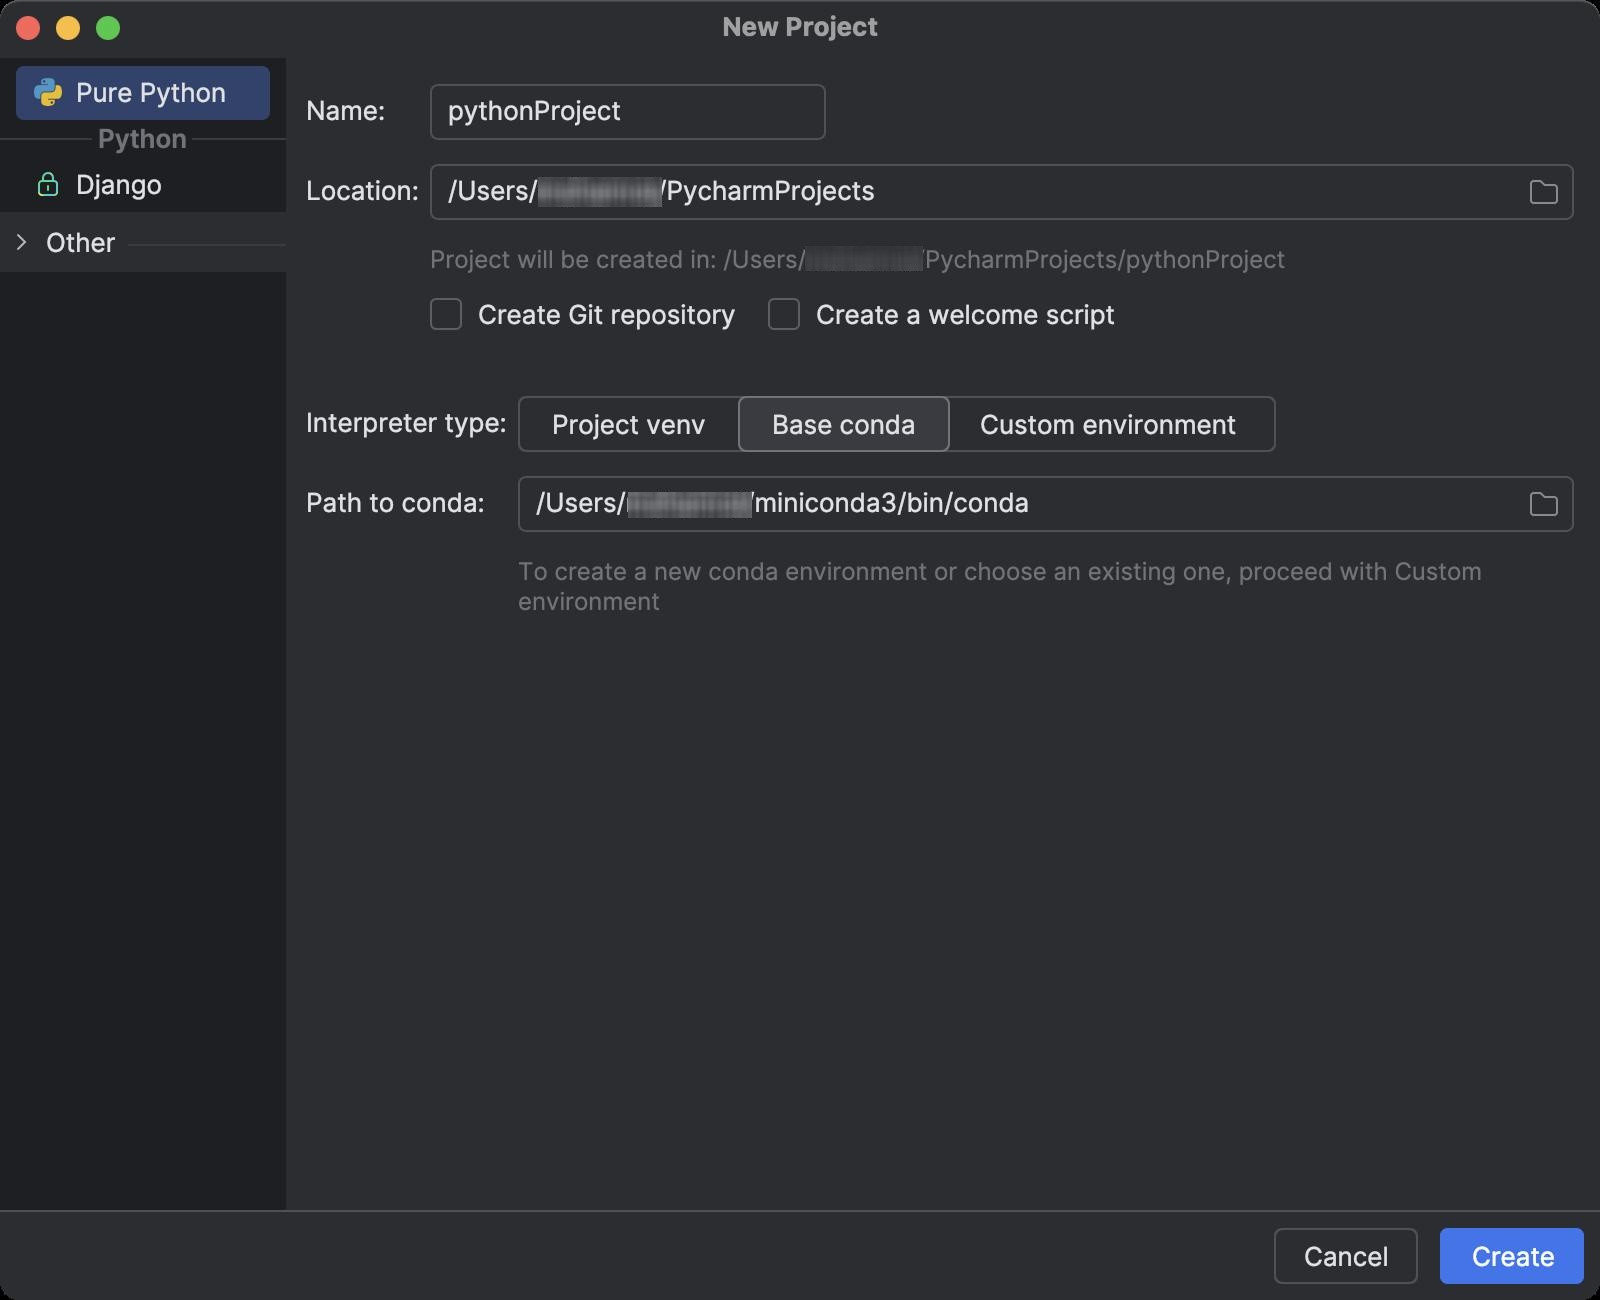
Accessibility tree:
{"name": "New_Project", "role": "AXWindow", "description": null, "role_description": "standard window", "value": null, "position": "464.00;158.00", "size": "800;650", "children": [{"name": null, "role": "AXImage", "description": "", "role_description": "image", "value": null, "position": "-464.00;-158.00", "size": "28;84", "children": []}, {"name": null, "role": "AXStaticText", "description": "PyCharm", "role_description": "text", "value": "PyCharm", "position": "-464.00;-158.00", "size": "144;17", "children": []}, {"name": null, "role": "AXLink", "description": "", "role_description": "link", "value": null, "position": "-464.00;-158.00", "size": "16;17", "children": []}, {"name": null, "role": "AXStaticText", "description": "2024.2", "role_description": "text", "value": "2024.2", "position": "-464.00;-158.00", "size": "160;14", "children": []}, {"name": null, "role": "AXOutline", "description": "Welcome screen categories", "role_description": "outline", "value": 0, "position": "-464.00;-158.00", "size": "224;478", "children": [{"name": null, "role": "AXRow", "description": "Projects", "role_description": "row", "value": 0, "position": "-464.00;-158.00", "size": "50;33", "children": [{"name": null, "role": "JavaAxIgnore", "description": null, "role_description": "JavaAxIgnore", "value": 0, "position": "-464.00;-158.00", "size": "189;33", "children": [{"name": null, "role": "AXStaticText", "description": "Projects", "role_description": "text", "value": "Projects", "position": "-464.00;-158.00", "size": "50;17", "children": []}]}]}, {"name": null, "role": "AXRow", "description": "Customize", "role_description": "row", "value": 0, "position": "-464.00;-158.00", "size": "65;33", "children": [{"name": null, "role": "JavaAxIgnore", "description": null, "role_description": "JavaAxIgnore", "value": 0, "position": "-464.00;-158.00", "size": "189;33", "children": [{"name": null, "role": "AXStaticText", "description": "Customize", "role_description": "text", "value": "Customize", "position": "-464.00;-158.00", "size": "65;17", "children": []}]}]}, {"name": null, "role": "AXRow", "description": "Plugins", "role_description": "row", "value": 0, "position": "-464.00;-158.00", "size": "64;33", "children": [{"name": null, "role": "JavaAxIgnore", "description": null, "role_description": "JavaAxIgnore", "value": 0, "position": "-464.00;-158.00", "size": "189;33", "children": [{"name": null, "role": "AXStaticText", "description": "Plugins", "role_description": "text", "value": "Plugins", "position": "-464.00;-158.00", "size": "44;17", "children": []}, {"name": null, "role": "AXStaticText", "description": null, "role_description": "text", "value": null, "position": "-464.00;-158.00", "size": "0;0", "children": []}]}]}, {"name": null, "role": "AXRow", "description": "Learn", "role_description": "row", "value": 0, "position": "-464.00;-158.00", "size": "35;33", "children": [{"name": null, "role": "JavaAxIgnore", "description": null, "role_description": "JavaAxIgnore", "value": 0, "position": "-464.00;-158.00", "size": "189;33", "children": [{"name": null, "role": "AXStaticText", "description": "Learn", "role_description": "text", "value": "Learn", "position": "-464.00;-158.00", "size": "35;17", "children": []}]}]}]}, {"name": null, "role": "AXGroup", "description": "Action Toolbar", "role_description": "group", "value": 0, "position": "-464.00;-158.00", "size": "30;28", "children": [{"name": null, "role": "AXButton", "description": "Options Menu", "role_description": "button", "value": null, "position": "-464.00;-158.00", "size": "30;28", "children": []}]}, {"name": null, "role": "AXStaticText", "description": "Welcome to PyCharm", "role_description": "text", "value": "Welcome to PyCharm", "position": "-464.00;-158.00", "size": "565;50", "children": []}, {"name": null, "role": "AXStaticText", "description": "Create a new project to start from scratch.", "role_description": "text", "value": "Create a new project to start from scratch.", "position": "-464.00;-158.00", "size": "565;17", "children": []}, {"name": null, "role": "AXStaticText", "description": "Open existing project from disk or version control.", "role_description": "text", "value": "Open existing project from disk or version control.", "position": "-464.00;-158.00", "size": "565;17", "children": []}, {"name": null, "role": "AXGroup", "description": "Action Toolbar", "role_description": "group", "value": 0, "position": "-464.00;-158.00", "size": "360;140", "children": [{"name": null, "role": "AXButton", "description": "New Project", "role_description": "button", "value": null, "position": "-464.00;-158.00", "size": "60;60", "children": []}, {"name": null, "role": "AXStaticText", "description": "New Project", "role_description": "text", "value": "New Project", "position": "-464.00;-158.00", "size": "75;17", "children": []}, {"name": null, "role": "AXButton", "description": "Open", "role_description": "button", "value": null, "position": "-464.00;-158.00", "size": "60;60", "children": []}, {"name": null, "role": "AXStaticText", "description": "Open", "role_description": "text", "value": "Open", "position": "-464.00;-158.00", "size": "33;17", "children": []}, {"name": null, "role": "AXButton", "description": "Get from VCS", "role_description": "button", "value": null, "position": "-464.00;-158.00", "size": "60;60", "children": []}, {"name": null, "role": "AXStaticText", "description": "Get from VCS", "role_description": "text", "value": "Get from VCS", "position": "-464.00;-158.00", "size": "84;17", "children": []}]}, {"name": null, "role": "AXGroup", "description": "", "role_description": "group", "value": 0, "position": "-464.00;-158.00", "size": "0;0", "children": []}, {"name": null, "role": "AXImage", "description": null, "role_description": "image", "value": null, "position": "-464.00;-158.00", "size": "166;94", "children": []}, {"name": null, "role": "AXStaticText", "description": "Take a quick onboarding tour", "role_description": "text", "value": "Take a quick onboarding tour", "position": "-464.00;-158.00", "size": "212;19", "children": []}, {"name": null, "role": "AXButton", "description": null, "role_description": "button", "value": null, "position": "-464.00;-158.00", "size": "16;16", "children": []}, {"name": null, "role": "AXStaticText", "description": "New to PyCharm? Get the most out of your IDE. Become acquainted with its tools and basic workflows.", "role_description": "text", "value": "New to PyCharm? Get the most out of your IDE. Become acquainted with its tools and basic workflows.", "position": "-464.00;-158.00", "size": "322;30", "children": []}, {"name": null, "role": "AXButton", "description": "Start Tour", "role_description": "button", "value": null, "position": "-464.00;-158.00", "size": "96;34", "children": []}, {"name": null, "role": "AXScrollArea", "description": null, "role_description": "scroll area", "value": 0, "position": "0.00;29.00", "size": "143;576", "children": [{"name": null, "role": "AXList", "description": "list", "role_description": "list", "value": 0, "position": "0.00;29.00", "size": "143;576", "children": [{"name": null, "role": "AXRow", "description": "Pure Python", "role_description": "row", "value": 0, "position": "0.00;33.00", "size": "143;27", "children": [{"name": null, "role": "JavaAxIgnore", "description": "Pure Python", "role_description": "JavaAxIgnore", "value": 0, "position": "0.00;33.00", "size": "143;27", "children": [{"name": null, "role": "AXStaticText", "description": "Pure Python", "role_description": "text", "value": "Pure Python", "position": "-464.00;-158.00", "size": "111;27", "children": []}]}]}, {"name": null, "role": "AXRow", "description": "Django", "role_description": "row", "value": 0, "position": "0.00;60.00", "size": "143;46", "children": [{"name": null, "role": "JavaAxIgnore", "description": "Django", "role_description": "JavaAxIgnore", "value": 0, "position": "0.00;60.00", "size": "143;46", "children": [{"name": null, "role": "AXStaticText", "description": "Python", "role_description": "text", "value": "Python", "position": "-464.00;-158.00", "size": "143;19", "children": []}, {"name": null, "role": "AXStaticText", "description": "Django", "role_description": "text", "value": "Django", "position": "-464.00;-158.00", "size": "111;27", "children": []}]}]}, {"name": null, "role": "AXRow", "description": null, "role_description": "row", "value": 0, "position": "0.00;106.00", "size": "143;30", "children": [{"name": null, "role": "JavaAxIgnore", "description": null, "role_description": "JavaAxIgnore", "value": 0, "position": "0.00;106.00", "size": "143;30", "children": [{"name": null, "role": "AXStaticText", "description": "Other", "role_description": "text", "value": "Other", "position": "-464.00;-158.00", "size": "0;0", "children": []}]}]}]}, {"name": null, "role": "AXScrollBar", "description": null, "role_description": "scroll bar", "value": 0, "position": "-464.00;-158.00", "size": "0;0", "children": []}, {"name": null, "role": "AXScrollBar", "description": null, "role_description": "scroll bar", "value": 0, "position": "-464.00;-158.00", "size": "0;0", "children": []}]}, {"name": null, "role": "AXButton", "description": "Cancel", "role_description": "button", "value": null, "position": "634.00;611.00", "size": "78;34", "children": []}, {"name": null, "role": "AXButton", "description": "Create", "role_description": "button", "value": null, "position": "717.00;611.00", "size": "78;34", "children": []}, {"name": null, "role": "AXScrollArea", "description": null, "role_description": "scroll area", "value": 0, "position": "153.00;36.00", "size": "637;562", "children": [{"name": null, "role": "AXStaticText", "description": "Name:", "role_description": "text", "value": "Name:", "position": "153.00;47.00", "size": "40;17", "children": []}, {"name": null, "role": "AXTextField", "description": "Name:", "role_description": "text field", "value": "pythonProject", "position": "212.00;39.00", "size": "204;34", "children": []}, {"name": null, "role": "AXStaticText", "description": "Location:", "role_description": "text", "value": "Location:", "position": "153.00;87.00", "size": "56;17", "children": []}, {"name": null, "role": "AXTextField", "description": "Location:", "role_description": "text field", "value": "/Users/[username]/PycharmProjects", "position": "212.00;79.00", "size": "578;34", "children": []}, {"name": null, "role": "AXTextField", "description": "text/html", "role_description": "text field", "value": "\nProject will be created in: /Users/[username]/PycharmProjects/pythonProject", "position": "215.00;122.00", "size": "480;15", "children": [{"name": null, "role": "AXTextField", "description": "text/html", "role_description": "text field", "value": null, "position": "215.00;122.00", "size": "0;0", "children": []}, {"name": null, "role": "AXTextField", "description": "text/html", "role_description": "text field", "value": null, "position": "215.00;122.00", "size": "428;15", "children": []}, {"name": null, "role": "AXTextField", "description": "text/html", "role_description": "text field", "value": null, "position": "643.00;134.00", "size": "0;15", "children": []}]}, {"name": null, "role": "AXCheckBox", "description": "Create Git repository", "role_description": "checkbox", "value": 0, "position": "211.00;145.00", "size": "157;25", "children": []}, {"name": null, "role": "AXCheckBox", "description": "Create a welcome script", "role_description": "checkbox", "value": 0, "position": "380.00;145.00", "size": "178;25", "children": []}, {"name": null, "role": "AXStaticText", "description": "Interpreter type:", "role_description": "text", "value": "Interpreter type:", "position": "153.00;203.00", "size": "100;17", "children": []}, {"name": null, "role": "AXButton", "description": "Project venv", "role_description": "button", "value": null, "position": "260.00;199.00", "size": "110;26", "children": []}, {"name": null, "role": "AXButton", "description": "Base conda", "role_description": "button", "value": null, "position": "370.00;199.00", "size": "104;26", "children": []}, {"name": null, "role": "AXButton", "description": "Custom environment", "role_description": "button", "value": null, "position": "474.00;199.00", "size": "163;26", "children": []}, {"name": null, "role": "AXStaticText", "description": "Python version:", "role_description": "text", "value": "Python version:", "position": "-464.00;-158.00", "size": "95;17", "children": []}, {"name": null, "role": "AXComboBox", "description": "Python version:", "role_description": "combo box", "value": "/usr/bin/python3 detected in the system", "position": "-464.00;-158.00", "size": "534;30", "children": [{"name": null, "role": "AXPopUpButton", "description": null, "role_description": "pop up button", "value": null, "position": "-464.00;-158.00", "size": "0;0", "children": [{"name": null, "role": "AXMenuItem", "description": null, "role_description": "menu item", "value": null, "position": "-464.00;-158.00", "size": "0;0", "children": [{"name": null, "role": "AXList", "description": "list", "role_description": "list", "value": 0, "position": "-464.00;-158.00", "size": "0;0", "children": [{"name": null, "role": "AXRow", "description": "/usr/bin/python3 detected in the system", "role_description": "row", "value": 0, "position": "-464.00;-158.00", "size": "0;24", "children": [{"name": null, "role": "AXStaticText", "description": "/usr/bin/python3 detected in the system", "role_description": "text", "value": 0, "position": "-464.00;-158.00", "size": "0;24", "children": []}]}, {"name": null, "role": "AXRow", "description": "Python 3.12.3 download and install", "role_description": "row", "value": 0, "position": "-464.00;-158.00", "size": "0;24", "children": [{"name": null, "role": "AXStaticText", "description": "Python 3.12.3 download and install", "role_description": "text", "value": 0, "position": "-464.00;-158.00", "size": "0;24", "children": []}]}, {"name": null, "role": "AXRow", "description": "Python 3.11.9 download and install", "role_description": "row", "value": 0, "position": "-464.00;-158.00", "size": "0;24", "children": [{"name": null, "role": "AXStaticText", "description": "Python 3.11.9 download and install", "role_description": "text", "value": 0, "position": "-464.00;-158.00", "size": "0;24", "children": []}]}, {"name": null, "role": "AXRow", "description": "Python 3.10.11 download and install", "role_description": "row", "value": 0, "position": "-464.00;-158.00", "size": "0;24", "children": [{"name": null, "role": "AXStaticText", "description": "Python 3.10.11 download and install", "role_description": "text", "value": 0, "position": "-464.00;-158.00", "size": "0;24", "children": []}]}, {"name": null, "role": "AXRow", "description": "Python 3.9.13 download and install", "role_description": "row", "value": 0, "position": "-464.00;-158.00", "size": "0;24", "children": [{"name": null, "role": "AXStaticText", "description": "Python 3.9.13 download and install", "role_description": "text", "value": 0, "position": "-464.00;-158.00", "size": "0;24", "children": []}]}, {"name": null, "role": "AXRow", "description": "Python 3.8.10 download and install", "role_description": "row", "value": 0, "position": "-464.00;-158.00", "size": "0;24", "children": [{"name": null, "role": "AXStaticText", "description": "Python 3.8.10 download and install", "role_description": "text", "value": 0, "position": "-464.00;-158.00", "size": "0;24", "children": []}]}]}, {"name": null, "role": "AXScrollBar", "description": null, "role_description": "scroll bar", "value": 0, "position": "-464.00;-158.00", "size": "0;0", "children": []}]}]}, {"name": null, "role": "AXStaticText", "description": "/usr/bin/python3 detected in the system", "role_description": "text", "value": "/usr/bin/python3 detected in the system", "position": "-464.00;-158.00", "size": "250;21", "children": []}, {"name": null, "role": "AXImage", "description": "Browse…", "role_description": "image", "value": null, "position": "-464.00;-158.00", "size": "16;16", "children": []}]}, {"name": null, "role": "AXImage", "description": null, "role_description": "image", "value": null, "position": "-464.00;-158.00", "size": "16;16", "children": []}, {"name": null, "role": "AXStaticText", "description": "No conda executable found.", "role_description": "text", "value": "No conda executable found.", "position": "-464.00;-158.00", "size": "-245;17", "children": []}, {"name": null, "role": "AXLink", "description": "Install Miniconda", "role_description": "link", "value": null, "position": "-464.00;-158.00", "size": "105;17", "children": []}, {"name": null, "role": "AXLink", "description": "Select path", "role_description": "link", "value": null, "position": "-464.00;-158.00", "size": "72;17", "children": []}, {"name": null, "role": "AXStaticText", "description": "Path to conda:", "role_description": "text", "value": "Path to conda:", "position": "153.00;243.00", "size": "89;17", "children": []}, {"name": null, "role": "AXTextField", "description": "Path to conda:", "role_description": "text field", "value": "/Users/[username]/miniconda3/bin/conda", "position": "256.00;235.00", "size": "534;34", "children": []}, {"name": null, "role": "AXTextField", "description": "text/html", "role_description": "text field", "value": "\nTo create a new conda environment or choose an existing one, proceed with Custom environment", "position": "259.00;278.00", "size": "528;30", "children": [{"name": null, "role": "AXTextField", "description": "text/html", "role_description": "text field", "value": null, "position": "259.00;278.00", "size": "0;0", "children": []}, {"name": null, "role": "AXTextField", "description": "text/html", "role_description": "text field", "value": null, "position": "259.00;278.00", "size": "0;0", "children": []}, {"name": null, "role": "AXTextField", "description": "text/html", "role_description": "text field", "value": null, "position": "259.00;278.00", "size": "528;30", "children": []}]}, {"name": null, "role": "AXStaticText", "description": "Environment:", "role_description": "text", "value": "Environment:", "position": "-464.00;-158.00", "size": "0;0", "children": []}, {"name": null, "role": "AXRadioButton", "description": "Generate new", "role_description": "radio button", "value": 1, "position": "-464.00;-158.00", "size": "0;0", "children": []}, {"name": null, "role": "AXRadioButton", "description": "Select existing", "role_description": "radio button", "value": 0, "position": "-464.00;-158.00", "size": "0;0", "children": []}, {"name": null, "role": "AXStaticText", "description": "Type:", "role_description": "text", "value": "Type:", "position": "-464.00;-158.00", "size": "0;0", "children": []}, {"name": null, "role": "AXPopUpButton", "description": "Type:", "role_description": "pop up button", "value": "Virtualenv", "position": "-464.00;-158.00", "size": "0;0", "children": [{"name": null, "role": "AXPopUpButton", "description": null, "role_description": "pop up button", "value": null, "position": "-464.00;-158.00", "size": "0;0", "children": [{"name": null, "role": "AXMenuItem", "description": null, "role_description": "menu item", "value": null, "position": "-464.00;-158.00", "size": "0;0", "children": [{"name": null, "role": "AXList", "description": "list", "role_description": "list", "value": 0, "position": "-464.00;-158.00", "size": "0;0", "children": [{"name": null, "role": "AXRow", "description": "Virtualenv", "role_description": "row", "value": 0, "position": "-464.00;-158.00", "size": "0;24", "children": [{"name": null, "role": "AXStaticText", "description": "Virtualenv", "role_description": "text", "value": 0, "position": "-464.00;-158.00", "size": "0;24", "children": []}]}, {"name": null, "role": "AXRow", "description": "Conda", "role_description": "row", "value": 0, "position": "-464.00;-158.00", "size": "0;24", "children": [{"name": null, "role": "AXStaticText", "description": "Conda", "role_description": "text", "value": 0, "position": "-464.00;-158.00", "size": "0;24", "children": []}]}, {"name": null, "role": "AXRow", "description": "Pipenv", "role_description": "row", "value": 0, "position": "-464.00;-158.00", "size": "0;24", "children": [{"name": null, "role": "AXStaticText", "description": "Pipenv", "role_description": "text", "value": 0, "position": "-464.00;-158.00", "size": "0;24", "children": []}]}, {"name": null, "role": "AXRow", "description": "Poetry", "role_description": "row", "value": 0, "position": "-464.00;-158.00", "size": "0;24", "children": [{"name": null, "role": "AXStaticText", "description": "Poetry", "role_description": "text", "value": 0, "position": "-464.00;-158.00", "size": "0;24", "children": []}]}]}, {"name": null, "role": "AXScrollBar", "description": null, "role_description": "scroll bar", "value": 0, "position": "-464.00;-158.00", "size": "0;0", "children": []}]}]}]}, {"name": null, "role": "AXPopUpButton", "description": null, "role_description": "pop up button", "value": "Python", "position": "-464.00;-158.00", "size": "0;0", "children": [{"name": null, "role": "AXPopUpButton", "description": null, "role_description": "pop up button", "value": null, "position": "-464.00;-158.00", "size": "0;0", "children": [{"name": null, "role": "AXMenuItem", "description": null, "role_description": "menu item", "value": null, "position": "-464.00;-158.00", "size": "0;0", "children": [{"name": null, "role": "AXList", "description": "list", "role_description": "list", "value": 0, "position": "-464.00;-158.00", "size": "0;0", "children": [{"name": null, "role": "AXRow", "description": "Python", "role_description": "row", "value": 0, "position": "-464.00;-158.00", "size": "0;24", "children": [{"name": null, "role": "AXStaticText", "description": "Python", "role_description": "text", "value": 0, "position": "-464.00;-158.00", "size": "0;24", "children": []}]}, {"name": null, "role": "AXRow", "description": "Conda", "role_description": "row", "value": 0, "position": "-464.00;-158.00", "size": "0;24", "children": [{"name": null, "role": "AXStaticText", "description": "Conda", "role_description": "text", "value": 0, "position": "-464.00;-158.00", "size": "0;24", "children": []}]}]}, {"name": null, "role": "AXScrollBar", "description": null, "role_description": "scroll bar", "value": 0, "position": "-464.00;-158.00", "size": "0;0", "children": []}]}]}]}, {"name": null, "role": "AXStaticText", "description": "Base python:", "role_description": "text", "value": "Base python:", "position": "-464.00;-158.00", "size": "0;0", "children": []}, {"name": null, "role": "AXComboBox", "description": "Base python:", "role_description": "combo box", "value": "/usr/bin/python3 detected in the system", "position": "-464.00;-158.00", "size": "0;0", "children": [{"name": null, "role": "AXPopUpButton", "description": null, "role_description": "pop up button", "value": null, "position": "-464.00;-158.00", "size": "0;0", "children": [{"name": null, "role": "AXMenuItem", "description": null, "role_description": "menu item", "value": null, "position": "-464.00;-158.00", "size": "0;0", "children": [{"name": null, "role": "AXList", "description": "list", "role_description": "list", "value": 0, "position": "-464.00;-158.00", "size": "0;0", "children": [{"name": null, "role": "AXRow", "description": "/usr/bin/python3 detected in the system", "role_description": "row", "value": 0, "position": "-464.00;-158.00", "size": "0;24", "children": [{"name": null, "role": "AXStaticText", "description": "/usr/bin/python3 detected in the system", "role_description": "text", "value": 0, "position": "-464.00;-158.00", "size": "0;24", "children": []}]}, {"name": null, "role": "AXRow", "description": "Python 3.12.3 download and install", "role_description": "row", "value": 0, "position": "-464.00;-158.00", "size": "0;24", "children": [{"name": null, "role": "AXStaticText", "description": "Python 3.12.3 download and install", "role_description": "text", "value": 0, "position": "-464.00;-158.00", "size": "0;24", "children": []}]}, {"name": null, "role": "AXRow", "description": "Python 3.11.9 download and install", "role_description": "row", "value": 0, "position": "-464.00;-158.00", "size": "0;24", "children": [{"name": null, "role": "AXStaticText", "description": "Python 3.11.9 download and install", "role_description": "text", "value": 0, "position": "-464.00;-158.00", "size": "0;24", "children": []}]}, {"name": null, "role": "AXRow", "description": "Python 3.10.11 download and install", "role_description": "row", "value": 0, "position": "-464.00;-158.00", "size": "0;24", "children": [{"name": null, "role": "AXStaticText", "description": "Python 3.10.11 download and install", "role_description": "text", "value": 0, "position": "-464.00;-158.00", "size": "0;24", "children": []}]}, {"name": null, "role": "AXRow", "description": "Python 3.9.13 download and install", "role_description": "row", "value": 0, "position": "-464.00;-158.00", "size": "0;24", "children": [{"name": null, "role": "AXStaticText", "description": "Python 3.9.13 download and install", "role_description": "text", "value": 0, "position": "-464.00;-158.00", "size": "0;24", "children": []}]}, {"name": null, "role": "AXRow", "description": "Python 3.8.10 download and install", "role_description": "row", "value": 0, "position": "-464.00;-158.00", "size": "0;24", "children": [{"name": null, "role": "AXStaticText", "description": "Python 3.8.10 download and install", "role_description": "text", "value": 0, "position": "-464.00;-158.00", "size": "0;24", "children": []}]}]}, {"name": null, "role": "AXScrollBar", "description": null, "role_description": "scroll bar", "value": 0, "position": "-464.00;-158.00", "size": "0;0", "children": []}]}]}, {"name": null, "role": "AXStaticText", "description": "/usr/bin/python3 detected in the system", "role_description": "text", "value": "/usr/bin/python3 detected in the system", "position": "-464.00;-158.00", "size": "-65;21", "children": []}, {"name": null, "role": "AXImage", "description": "Browse…", "role_description": "image", "value": null, "position": "-464.00;-158.00", "size": "16;16", "children": []}]}, {"name": null, "role": "AXStaticText", "description": "Location:", "role_description": "text", "value": "Location:", "position": "-464.00;-158.00", "size": "0;0", "children": []}, {"name": null, "role": "AXTextField", "description": "Location:", "role_description": "text field", "value": "/Users/[username]/PycharmProjects/pythonProject/venv", "position": "-464.00;-158.00", "size": "0;0", "children": []}, {"name": null, "role": "AXImage", "description": null, "role_description": "image", "value": null, "position": "-464.00;-158.00", "size": "16;16", "children": []}, {"name": null, "role": "AXStaticText", "description": "Current location already exists", "role_description": "text", "value": "Current location already exists", "position": "-464.00;-158.00", "size": "-48;17", "children": []}, {"name": null, "role": "AXLink", "description": "Use .venv1", "role_description": "link", "value": null, "position": "-464.00;-158.00", "size": "69;17", "children": []}, {"name": null, "role": "AXLink", "description": "Select existing interpreter", "role_description": "link", "value": null, "position": "-464.00;-158.00", "size": "-133;17", "children": []}, {"name": null, "role": "AXCheckBox", "description": "Inherit packages from base interpreter", "role_description": "checkbox", "value": 0, "position": "-464.00;-158.00", "size": "0;0", "children": []}, {"name": null, "role": "AXCheckBox", "description": "Make available to all projects", "role_description": "checkbox", "value": 0, "position": "-464.00;-158.00", "size": "0;0", "children": []}, {"name": null, "role": "AXStaticText", "description": "Python version:", "role_description": "text", "value": "Python version:", "position": "-464.00;-158.00", "size": "0;0", "children": []}, {"name": null, "role": "AXPopUpButton", "description": "Python version:", "role_description": "pop up button", "value": "3.11", "position": "-464.00;-158.00", "size": "0;0", "children": [{"name": null, "role": "AXPopUpButton", "description": null, "role_description": "pop up button", "value": null, "position": "-464.00;-158.00", "size": "0;0", "children": [{"name": null, "role": "AXMenuItem", "description": null, "role_description": "menu item", "value": null, "position": "-464.00;-158.00", "size": "0;0", "children": [{"name": null, "role": "AXList", "description": "list", "role_description": "list", "value": 0, "position": "-464.00;-158.00", "size": "0;0", "children": [{"name": null, "role": "AXRow", "description": "3.11", "role_description": "row", "value": 0, "position": "-464.00;-158.00", "size": "0;24", "children": [{"name": null, "role": "AXStaticText", "description": "3.11", "role_description": "text", "value": 0, "position": "-464.00;-158.00", "size": "0;24", "children": [{"name": null, "role": "AXStaticText", "description": "3.11", "role_description": "text", "value": "3.11", "position": "-464.00;-158.00", "size": "0;0", "children": []}]}]}, {"name": null, "role": "AXRow", "description": "3.10", "role_description": "row", "value": 0, "position": "-464.00;-158.00", "size": "0;24", "children": [{"name": null, "role": "AXStaticText", "description": "3.10", "role_description": "text", "value": 0, "position": "-464.00;-158.00", "size": "0;24", "children": [{"name": null, "role": "AXStaticText", "description": "3.10", "role_description": "text", "value": "3.10", "position": "-464.00;-158.00", "size": "0;0", "children": []}]}]}, {"name": null, "role": "AXRow", "description": "3.9", "role_description": "row", "value": 0, "position": "-464.00;-158.00", "size": "0;24", "children": [{"name": null, "role": "AXStaticText", "description": "3.9", "role_description": "text", "value": 0, "position": "-464.00;-158.00", "size": "0;24", "children": [{"name": null, "role": "AXStaticText", "description": "3.9", "role_description": "text", "value": "3.9", "position": "-464.00;-158.00", "size": "0;0", "children": []}]}]}, {"name": null, "role": "AXRow", "description": "3.8", "role_description": "row", "value": 0, "position": "-464.00;-158.00", "size": "0;24", "children": [{"name": null, "role": "AXStaticText", "description": "3.8", "role_description": "text", "value": 0, "position": "-464.00;-158.00", "size": "0;24", "children": [{"name": null, "role": "AXStaticText", "description": "3.8", "role_description": "text", "value": "3.8", "position": "-464.00;-158.00", "size": "0;0", "children": []}]}]}, {"name": null, "role": "AXRow", "description": "3.7", "role_description": "row", "value": 0, "position": "-464.00;-158.00", "size": "0;24", "children": [{"name": null, "role": "AXStaticText", "description": "3.7", "role_description": "text", "value": 0, "position": "-464.00;-158.00", "size": "0;24", "children": [{"name": null, "role": "AXStaticText", "description": "3.7", "role_description": "text", "value": "3.7", "position": "-464.00;-158.00", "size": "0;0", "children": []}]}]}, {"name": null, "role": "AXRow", "description": "3.6", "role_description": "row", "value": 0, "position": "-464.00;-158.00", "size": "0;24", "children": [{"name": null, "role": "AXStaticText", "description": "3.6", "role_description": "text", "value": 0, "position": "-464.00;-158.00", "size": "0;24", "children": [{"name": null, "role": "AXStaticText", "description": "3.6", "role_description": "text", "value": "3.6", "position": "-464.00;-158.00", "size": "0;0", "children": []}]}]}, {"name": null, "role": "AXRow", "description": "2.7", "role_description": "row", "value": 0, "position": "-464.00;-158.00", "size": "0;24", "children": [{"name": null, "role": "AXStaticText", "description": "2.7", "role_description": "text", "value": 0, "position": "-464.00;-158.00", "size": "0;24", "children": [{"name": null, "role": "AXStaticText", "description": "2.7", "role_description": "text", "value": "2.7", "position": "-464.00;-158.00", "size": "0;0", "children": []}]}]}]}, {"name": null, "role": "AXScrollBar", "description": null, "role_description": "scroll bar", "value": 0, "position": "-464.00;-158.00", "size": "0;0", "children": []}]}]}]}, {"name": null, "role": "AXStaticText", "description": "Name:", "role_description": "text", "value": "Name:", "position": "-464.00;-158.00", "size": "0;0", "children": []}, {"name": null, "role": "AXTextField", "description": "Name:", "role_description": "text field", "value": "pythonProject", "position": "-464.00;-158.00", "size": "0;0", "children": []}, {"name": null, "role": "AXImage", "description": null, "role_description": "image", "value": null, "position": "-464.00;-158.00", "size": "16;16", "children": []}, {"name": null, "role": "AXStaticText", "description": "No conda executable found.", "role_description": "text", "value": "No conda executable found.", "position": "-464.00;-158.00", "size": "-245;17", "children": []}, {"name": null, "role": "AXLink", "description": "Install Miniconda", "role_description": "link", "value": null, "position": "-464.00;-158.00", "size": "105;17", "children": []}, {"name": null, "role": "AXLink", "description": "Select path", "role_description": "link", "value": null, "position": "-464.00;-158.00", "size": "72;17", "children": []}, {"name": null, "role": "AXStaticText", "description": "Path to conda:", "role_description": "text", "value": "Path to conda:", "position": "-464.00;-158.00", "size": "0;0", "children": []}, {"name": null, "role": "AXTextField", "description": "Path to conda:", "role_description": "text field", "value": "/Users/[username]/miniconda3/bin/conda", "position": "-464.00;-158.00", "size": "0;0", "children": []}, {"name": null, "role": "AXStaticText", "description": "Base python:", "role_description": "text", "value": "Base python:", "position": "-464.00;-158.00", "size": "0;0", "children": []}, {"name": null, "role": "AXComboBox", "description": "Base python:", "role_description": "combo box", "value": "/usr/bin/python3 detected in the system", "position": "-464.00;-158.00", "size": "0;0", "children": [{"name": null, "role": "AXPopUpButton", "description": null, "role_description": "pop up button", "value": null, "position": "-464.00;-158.00", "size": "0;0", "children": [{"name": null, "role": "AXMenuItem", "description": null, "role_description": "menu item", "value": null, "position": "-464.00;-158.00", "size": "0;0", "children": [{"name": null, "role": "AXList", "description": "list", "role_description": "list", "value": 0, "position": "-464.00;-158.00", "size": "0;0", "children": [{"name": null, "role": "AXRow", "description": "/usr/bin/python3 detected in the system", "role_description": "row", "value": 0, "position": "-464.00;-158.00", "size": "0;24", "children": [{"name": null, "role": "AXStaticText", "description": "/usr/bin/python3 detected in the system", "role_description": "text", "value": 0, "position": "-464.00;-158.00", "size": "0;24", "children": []}]}, {"name": null, "role": "AXRow", "description": "Python 3.12.3 download and install", "role_description": "row", "value": 0, "position": "-464.00;-158.00", "size": "0;24", "children": [{"name": null, "role": "AXStaticText", "description": "Python 3.12.3 download and install", "role_description": "text", "value": 0, "position": "-464.00;-158.00", "size": "0;24", "children": []}]}, {"name": null, "role": "AXRow", "description": "Python 3.11.9 download and install", "role_description": "row", "value": 0, "position": "-464.00;-158.00", "size": "0;24", "children": [{"name": null, "role": "AXStaticText", "description": "Python 3.11.9 download and install", "role_description": "text", "value": 0, "position": "-464.00;-158.00", "size": "0;24", "children": []}]}, {"name": null, "role": "AXRow", "description": "Python 3.10.11 download and install", "role_description": "row", "value": 0, "position": "-464.00;-158.00", "size": "0;24", "children": [{"name": null, "role": "AXStaticText", "description": "Python 3.10.11 download and install", "role_description": "text", "value": 0, "position": "-464.00;-158.00", "size": "0;24", "children": []}]}, {"name": null, "role": "AXRow", "description": "Python 3.9.13 download and install", "role_description": "row", "value": 0, "position": "-464.00;-158.00", "size": "0;24", "children": [{"name": null, "role": "AXStaticText", "description": "Python 3.9.13 download and install", "role_description": "text", "value": 0, "position": "-464.00;-158.00", "size": "0;24", "children": []}]}, {"name": null, "role": "AXRow", "description": "Python 3.8.10 download and install", "role_description": "row", "value": 0, "position": "-464.00;-158.00", "size": "0;24", "children": [{"name": null, "role": "AXStaticText", "description": "Python 3.8.10 download and install", "role_description": "text", "value": 0, "position": "-464.00;-158.00", "size": "0;24", "children": []}]}]}, {"name": null, "role": "AXScrollBar", "description": null, "role_description": "scroll bar", "value": 0, "position": "-464.00;-158.00", "size": "0;0", "children": []}]}]}, {"name": null, "role": "AXStaticText", "description": "/usr/bin/python3 detected in the system", "role_description": "text", "value": "/usr/bin/python3 detected in the system", "position": "-464.00;-158.00", "size": "-65;21", "children": []}, {"name": null, "role": "AXImage", "description": "Browse…", "role_description": "image", "value": null, "position": "-464.00;-158.00", "size": "16;16", "children": []}]}, {"name": null, "role": "AXImage", "description": null, "role_description": "image", "value": null, "position": "-464.00;-158.00", "size": "16;16", "children": []}, {"name": null, "role": "AXStaticText", "description": "No pipenv executable found.", "role_description": "text", "value": "No pipenv executable found.", "position": "-464.00;-158.00", "size": "-124;17", "children": []}, {"name": null, "role": "AXLink", "description": "Select path", "role_description": "link", "value": null, "position": "-464.00;-158.00", "size": "72;17", "children": []}, {"name": null, "role": "AXStaticText", "description": "Path to pipenv:", "role_description": "text", "value": "Path to pipenv:", "position": "-464.00;-158.00", "size": "0;0", "children": []}, {"name": null, "role": "AXTextField", "description": "Path to pipenv:", "role_description": "text field", "value": "<unknown_executable>", "position": "-464.00;-158.00", "size": "0;0", "children": []}, {"name": null, "role": "AXStaticText", "description": "Base python:", "role_description": "text", "value": "Base python:", "position": "-464.00;-158.00", "size": "0;0", "children": []}, {"name": null, "role": "AXComboBox", "description": "Base python:", "role_description": "combo box", "value": "/usr/bin/python3 detected in the system", "position": "-464.00;-158.00", "size": "0;0", "children": [{"name": null, "role": "AXPopUpButton", "description": null, "role_description": "pop up button", "value": null, "position": "-464.00;-158.00", "size": "0;0", "children": [{"name": null, "role": "AXMenuItem", "description": null, "role_description": "menu item", "value": null, "position": "-464.00;-158.00", "size": "0;0", "children": [{"name": null, "role": "AXList", "description": "list", "role_description": "list", "value": 0, "position": "-464.00;-158.00", "size": "0;0", "children": [{"name": null, "role": "AXRow", "description": "/usr/bin/python3 detected in the system", "role_description": "row", "value": 0, "position": "-464.00;-158.00", "size": "0;24", "children": [{"name": null, "role": "AXStaticText", "description": "/usr/bin/python3 detected in the system", "role_description": "text", "value": 0, "position": "-464.00;-158.00", "size": "0;24", "children": []}]}, {"name": null, "role": "AXRow", "description": "Python 3.12.3 download and install", "role_description": "row", "value": 0, "position": "-464.00;-158.00", "size": "0;24", "children": [{"name": null, "role": "AXStaticText", "description": "Python 3.12.3 download and install", "role_description": "text", "value": 0, "position": "-464.00;-158.00", "size": "0;24", "children": []}]}, {"name": null, "role": "AXRow", "description": "Python 3.11.9 download and install", "role_description": "row", "value": 0, "position": "-464.00;-158.00", "size": "0;24", "children": [{"name": null, "role": "AXStaticText", "description": "Python 3.11.9 download and install", "role_description": "text", "value": 0, "position": "-464.00;-158.00", "size": "0;24", "children": []}]}, {"name": null, "role": "AXRow", "description": "Python 3.10.11 download and install", "role_description": "row", "value": 0, "position": "-464.00;-158.00", "size": "0;24", "children": [{"name": null, "role": "AXStaticText", "description": "Python 3.10.11 download and install", "role_description": "text", "value": 0, "position": "-464.00;-158.00", "size": "0;24", "children": []}]}, {"name": null, "role": "AXRow", "description": "Python 3.9.13 download and install", "role_description": "row", "value": 0, "position": "-464.00;-158.00", "size": "0;24", "children": [{"name": null, "role": "AXStaticText", "description": "Python 3.9.13 download and install", "role_description": "text", "value": 0, "position": "-464.00;-158.00", "size": "0;24", "children": []}]}, {"name": null, "role": "AXRow", "description": "Python 3.8.10 download and install", "role_description": "row", "value": 0, "position": "-464.00;-158.00", "size": "0;24", "children": [{"name": null, "role": "AXStaticText", "description": "Python 3.8.10 download and install", "role_description": "text", "value": 0, "position": "-464.00;-158.00", "size": "0;24", "children": []}]}]}, {"name": null, "role": "AXScrollBar", "description": null, "role_description": "scroll bar", "value": 0, "position": "-464.00;-158.00", "size": "0;0", "children": []}]}]}, {"name": null, "role": "AXStaticText", "description": "/usr/bin/python3 detected in the system", "role_description": "text", "value": "/usr/bin/python3 detected in the system", "position": "-464.00;-158.00", "size": "-65;21", "children": []}, {"name": null, "role": "AXImage", "description": "Browse…", "role_description": "image", "value": null, "position": "-464.00;-158.00", "size": "16;16", "children": []}]}, {"name": null, "role": "AXImage", "description": null, "role_description": "image", "value": null, "position": "-464.00;-158.00", "size": "16;16", "children": []}, {"name": null, "role": "AXStaticText", "description": "No poetry executable non found.", "role_description": "text", "value": "No poetry executable non found.", "position": "-464.00;-158.00", "size": "-124;17", "children": []}, {"name": null, "role": "AXLink", "description": "Select path", "role_description": "link", "value": null, "position": "-464.00;-158.00", "size": "72;17", "children": []}, {"name": null, "role": "AXStaticText", "description": "Path to poetry:", "role_description": "text", "value": "Path to poetry:", "position": "-464.00;-158.00", "size": "0;0", "children": []}, {"name": null, "role": "AXTextField", "description": "Path to poetry:", "role_description": "text field", "value": "<unknown_executable>", "position": "-464.00;-158.00", "size": "0;0", "children": []}, {"name": null, "role": "AXStaticText", "description": "Python path:", "role_description": "text", "value": "Python path:", "position": "-464.00;-158.00", "size": "0;0", "children": []}, {"name": null, "role": "AXComboBox", "description": "Python path:", "role_description": "combo box", "value": null, "position": "-464.00;-158.00", "size": "0;0", "children": [{"name": null, "role": "AXPopUpButton", "description": null, "role_description": "pop up button", "value": null, "position": "-464.00;-158.00", "size": "0;0", "children": [{"name": null, "role": "AXMenuItem", "description": null, "role_description": "menu item", "value": null, "position": "-464.00;-158.00", "size": "0;0", "children": [{"name": null, "role": "AXList", "description": "list", "role_description": "list", "value": 0, "position": "-464.00;-158.00", "size": "0;0", "children": []}, {"name": null, "role": "AXScrollBar", "description": null, "role_description": "scroll bar", "value": 0, "position": "-464.00;-158.00", "size": "0;0", "children": []}]}]}, {"name": null, "role": "AXStaticText", "description": "", "role_description": "text", "value": "", "position": "-464.00;-158.00", "size": "-65;21", "children": []}, {"name": null, "role": "AXImage", "description": "Browse…", "role_description": "image", "value": null, "position": "-464.00;-158.00", "size": "16;16", "children": []}]}, {"name": null, "role": "AXImage", "description": null, "role_description": "image", "value": null, "position": "-464.00;-158.00", "size": "16;16", "children": []}, {"name": null, "role": "AXStaticText", "description": "No conda executable found.", "role_description": "text", "value": "No conda executable found.", "position": "-464.00;-158.00", "size": "-245;17", "children": []}, {"name": null, "role": "AXLink", "description": "Install Miniconda", "role_description": "link", "value": null, "position": "-464.00;-158.00", "size": "105;17", "children": []}, {"name": null, "role": "AXLink", "description": "Select path", "role_description": "link", "value": null, "position": "-464.00;-158.00", "size": "72;17", "children": []}, {"name": null, "role": "AXStaticText", "description": "Path to conda:", "role_description": "text", "value": "Path to conda:", "position": "-464.00;-158.00", "size": "0;0", "children": []}, {"name": null, "role": "AXTextField", "description": "Path to conda:", "role_description": "text field", "value": "/Users/[username]/miniconda3/bin/conda", "position": "-464.00;-158.00", "size": "0;0", "children": []}, {"name": null, "role": "AXStaticText", "description": "Environment:", "role_description": "text", "value": "Environment:", "position": "-464.00;-158.00", "size": "0;0", "children": []}, {"name": null, "role": "AXPopUpButton", "description": "Environment:", "role_description": "pop up button", "value": null, "position": "-464.00;-158.00", "size": "0;0", "children": [{"name": null, "role": "AXPopUpButton", "description": null, "role_description": "pop up button", "value": null, "position": "-464.00;-158.00", "size": "0;0", "children": [{"name": null, "role": "AXMenuItem", "description": null, "role_description": "menu item", "value": null, "position": "-464.00;-158.00", "size": "0;0", "children": [{"name": null, "role": "AXList", "description": "list", "role_description": "list", "value": 0, "position": "-464.00;-158.00", "size": "0;0", "children": [{"name": null, "role": "AXRow", "description": "/Users/[username]/Code/screen_representation/.conda", "role_description": "row", "value": 0, "position": "-464.00;-158.00", "size": "0;24", "children": [{"name": null, "role": "AXStaticText", "description": "/Users/[username]/Code/screen_representation/.conda", "role_description": "text", "value": 0, "position": "-464.00;-158.00", "size": "0;24", "children": []}]}, {"name": null, "role": "AXRow", "description": "/Users/[username]/Code/ui-annotation-tool/.conda", "role_description": "row", "value": 0, "position": "-464.00;-158.00", "size": "0;24", "children": [{"name": null, "role": "AXStaticText", "description": "/Users/[username]/Code/ui-annotation-tool/.conda", "role_description": "text", "value": 0, "position": "-464.00;-158.00", "size": "0;24", "children": []}]}, {"name": null, "role": "AXRow", "description": "/Users/[username]/miniconda3", "role_description": "row", "value": 0, "position": "-464.00;-158.00", "size": "0;24", "children": [{"name": null, "role": "AXStaticText", "description": "/Users/[username]/miniconda3", "role_description": "text", "value": 0, "position": "-464.00;-158.00", "size": "0;24", "children": []}]}]}, {"name": null, "role": "AXScrollBar", "description": null, "role_description": "scroll bar", "value": 0, "position": "-464.00;-158.00", "size": "0;0", "children": []}]}]}]}, {"name": null, "role": "AXLink", "description": "Reload environments", "role_description": "link", "value": null, "position": "-464.00;-158.00", "size": "0;0", "children": []}, {"name": null, "role": "AXScrollBar", "description": null, "role_description": "scroll bar", "value": 0, "position": "-464.00;-158.00", "size": "0;0", "children": []}, {"name": null, "role": "AXScrollBar", "description": null, "role_description": "scroll bar", "value": 0, "position": "-464.00;-158.00", "size": "0;0", "children": []}]}, {"name": null, "role": "AXStaticText", "description": "", "role_description": "text", "value": "", "position": "153.00;598.00", "size": "637;0", "children": []}, {"name": null, "role": "AXButton", "description": null, "role_description": "close button", "value": null, "position": "7.00;6.00", "size": "14;16", "children": []}, {"name": null, "role": "AXButton", "description": null, "role_description": "full screen button", "value": null, "position": "47.00;6.00", "size": "14;16", "children": [{"name": null, "role": "AXGroup", "description": null, "role_description": "group", "value": null, "position": "47.00;6.00", "size": "14;16", "children": [{"name": null, "role": "AXGroup", "description": null, "role_description": "group", "value": null, "position": "47.00;6.00", "size": "14;16", "children": []}]}]}, {"name": null, "role": "AXButton", "description": null, "role_description": "minimize button", "value": null, "position": "27.00;6.00", "size": "14;16", "children": []}, {"name": null, "role": "AXStaticText", "description": null, "role_description": "text", "value": "New Project", "position": "359.00;5.00", "size": "83;16", "children": []}]}